CT reconstruction: convct
Segmentation target: spine
Patient: M, age 70
ISS stage: Stage 1
Metal implant: no
Axial slice:
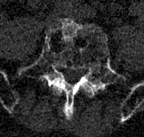
Sagittal slice:
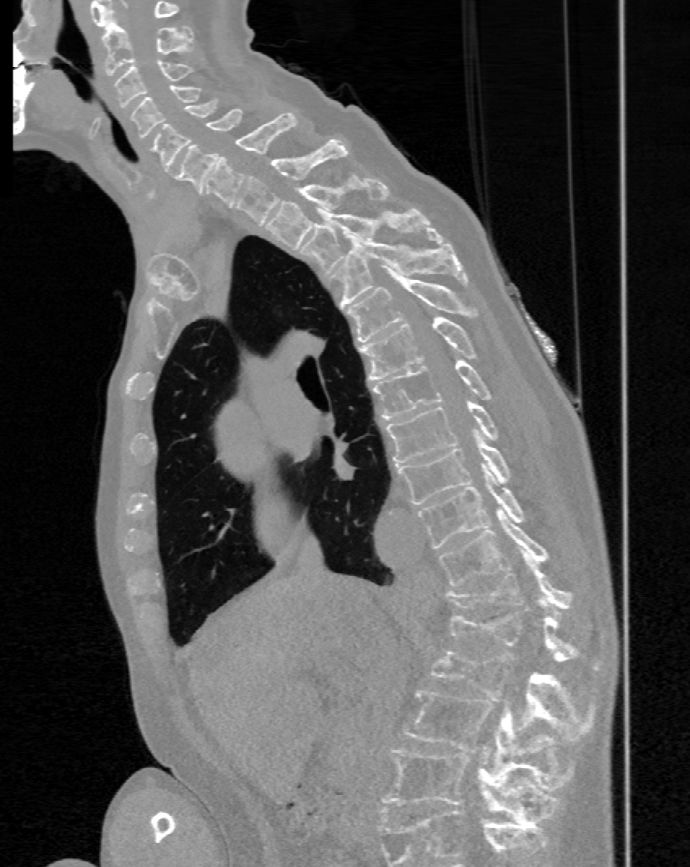